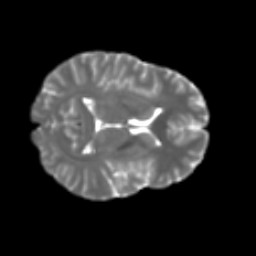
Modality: T2w
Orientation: axial
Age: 28
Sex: female
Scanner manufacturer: ge
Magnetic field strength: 3 T
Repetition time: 7.8 s
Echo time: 0.0606 s